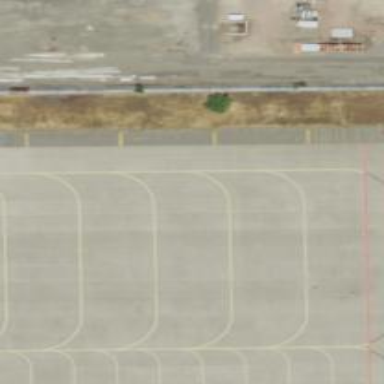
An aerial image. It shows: View of taxiway at the airport.